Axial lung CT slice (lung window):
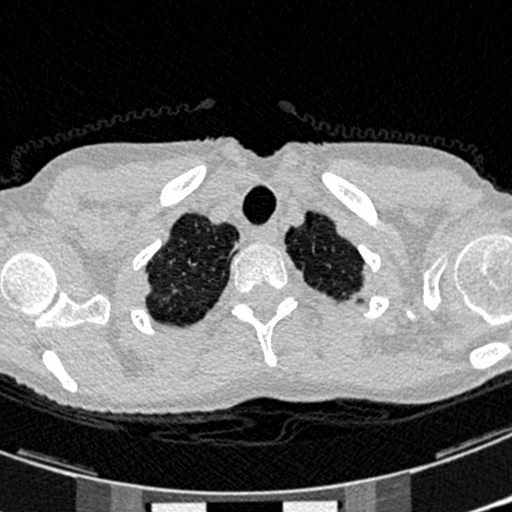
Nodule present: no